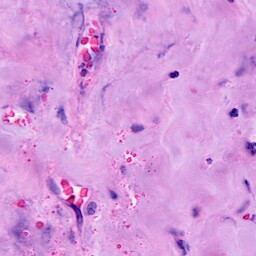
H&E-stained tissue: Breast